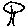
Label: tree